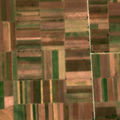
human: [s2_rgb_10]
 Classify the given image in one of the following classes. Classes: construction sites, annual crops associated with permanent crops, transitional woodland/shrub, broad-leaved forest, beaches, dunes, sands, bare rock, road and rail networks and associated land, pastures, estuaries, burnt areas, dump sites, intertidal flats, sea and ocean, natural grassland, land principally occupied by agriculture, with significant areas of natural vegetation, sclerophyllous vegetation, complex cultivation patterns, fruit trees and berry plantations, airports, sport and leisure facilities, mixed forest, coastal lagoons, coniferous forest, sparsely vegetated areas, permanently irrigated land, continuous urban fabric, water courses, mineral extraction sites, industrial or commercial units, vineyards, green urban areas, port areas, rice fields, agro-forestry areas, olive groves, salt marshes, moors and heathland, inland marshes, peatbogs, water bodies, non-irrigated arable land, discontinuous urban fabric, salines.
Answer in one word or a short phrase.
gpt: non-irrigated arable land